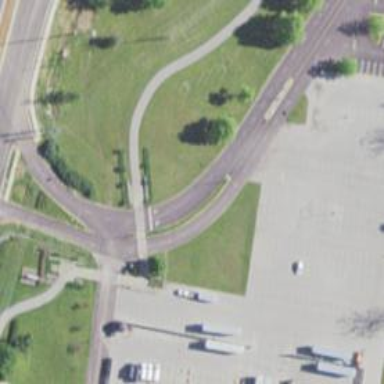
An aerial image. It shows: Cycleway road passing by traffic island.